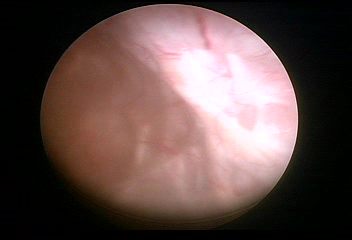
Modality: WLC
Class: Normal mucosa
Bladder cancer association: No